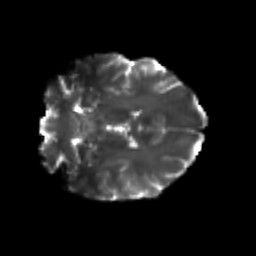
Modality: T2w
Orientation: coronal
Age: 21
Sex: male
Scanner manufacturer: siemens
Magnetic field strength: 3 T
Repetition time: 3.5 s
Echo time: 0.104 s